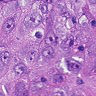
Metastatic tissue present: yes